Question: I imported an Android project into my eclipse workspace, but I get getting the following errors. I have googled for a resolution but have not found one. Please can anyone point me in the right direction? Thank you in advance!
'''
C:\Developmentdt-bundle-windows-x86\sdk\extras\google\google_play_services\libproject\google-play-services_lib
esalues\maps_attrs.xml:5: error: Attribute "mapType" has already been defined
C:\Developmentdt-bundle-windows-x86\sdk\extras\google\google_play_services\libproject\google-play-services_lib
esalues\maps_attrs.xml:12: error: Attribute "cameraBearing" has already been defined
C:\Developmentdt-bundle-windows-x86\sdk\extras\google\google_play_services\libproject\google-play-services_lib
esalues\maps_attrs.xml:13: error: Attribute "cameraTargetLat" has already been defined
C:\Developmentdt-bundle-windows-x86\sdk\extras\google\google_play_services\libproject\google-play-services_lib
esalues\maps_attrs.xml:14: error: Attribute "cameraTargetLng" has already been defined
C:\Developmentdt-bundle-windows-x86\sdk\extras\google\google_play_services\libproject\google-play-services_lib
esalues\maps_attrs.xml:15: error: Attribute "cameraTilt" has already been defined
C:\Developmentdt-bundle-windows-x86\sdk\extras\google\google_play_services\libproject\google-play-services_lib
esalues\maps_attrs.xml:16: error: Attribute "cameraZoom" has already been defined
C:\Developmentdt-bundle-windows-x86\sdk\extras\google\google_play_services\libproject\google-play-services_lib
esalues\maps_attrs.xml:17: error: Attribute "uiCompass" has already been defined
C:\Developmentdt-bundle-windows-x86\sdk\extras\google\google_play_services\libproject\google-play-services_lib
esalues\maps_attrs.xml:18: error: Attribute "uiRotateGestures" has already been defined
C:\Developmentdt-bundle-windows-x86\sdk\extras\google\google_play_services\libproject\google-play-services_lib
esalues\maps_attrs.xml:19: error: Attribute "uiScrollGestures" has already been defined
C:\Developmentdt-bundle-windows-x86\sdk\extras\google\google_play_services\libproject\google-play-services_lib
esalues\maps_attrs.xml:20: error: Attribute "uiTiltGestures" has already been defined
C:\Developmentdt-bundle-windows-x86\sdk\extras\google\google_play_services\libproject\google-play-services_lib
esalues\maps_attrs.xml:21: error: Attribute "uiZoomControls" has already been defined
C:\Developmentdt-bundle-windows-x86\sdk\extras\google\google_play_services\libproject\google-play-services_lib
esalues\maps_attrs.xml:22: error: Attribute "uiZoomGestures" has already been defined
C:\Developmentdt-bundle-windows-x86\sdk\extras\google\google_play_services\libproject\google-play-services_lib
esalues\maps_attrs.xml:23: error: Attribute "useViewLifecycle" has already been defined
C:\Developmentdt-bundle-windows-x86\sdk\extras\google\google_play_services\libproject\google-play-services_lib
esalues\maps_attrs.xml:24: error: Attribute "zOrderOnTop" has already been defined
'''
This is my Android project properties:

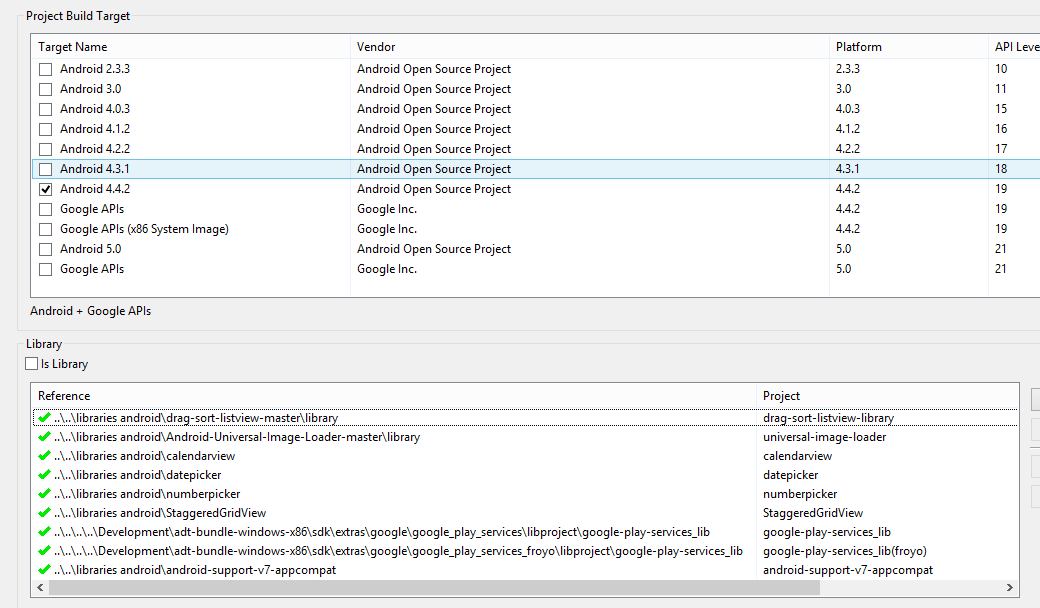
Answer: You are importing the 'google-play'services' library twice - and two different versions (one is labeled "froyo" on your screen shot).
Probably delete the old one and it will be fine. But the issue is that you cannot have resources defined twice and differently. Sometimes you can have the some one twice and defined the same and sometimes the build will not detect duplicates in Eclipse.